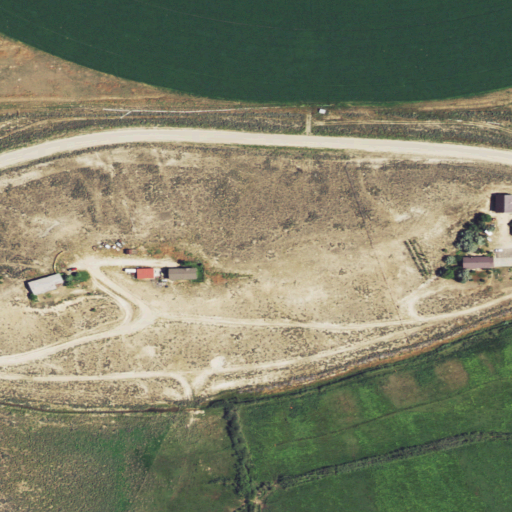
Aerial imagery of mountain in Wyoming named Fourmile Hill containing shrub, pasture, grassland, and open development